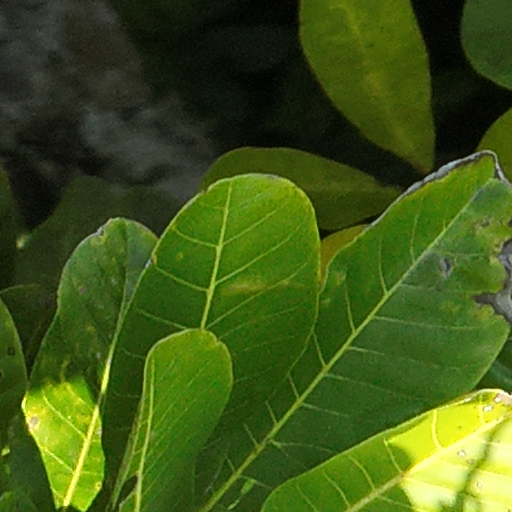
Species: Anacardium excelsum
GBIF accepted scientific name: Anacardium excelsum
Crown area (m\u00b2): 172.026